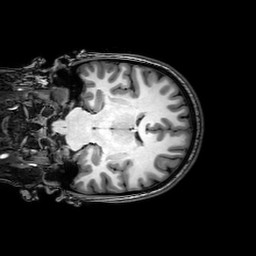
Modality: T1w
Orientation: coronal
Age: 26
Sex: female
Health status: healthy
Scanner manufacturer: philips
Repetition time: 0.008167 s
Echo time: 0.00373 s